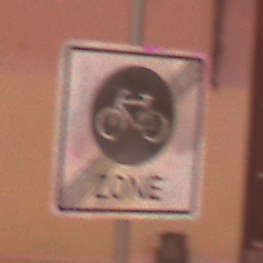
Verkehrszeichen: EndeFahrradzone
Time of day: Night
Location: Outdoor (Urban)
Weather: Overcast
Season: Winter
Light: Artificial